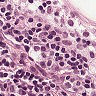
Metastatic tissue present: no